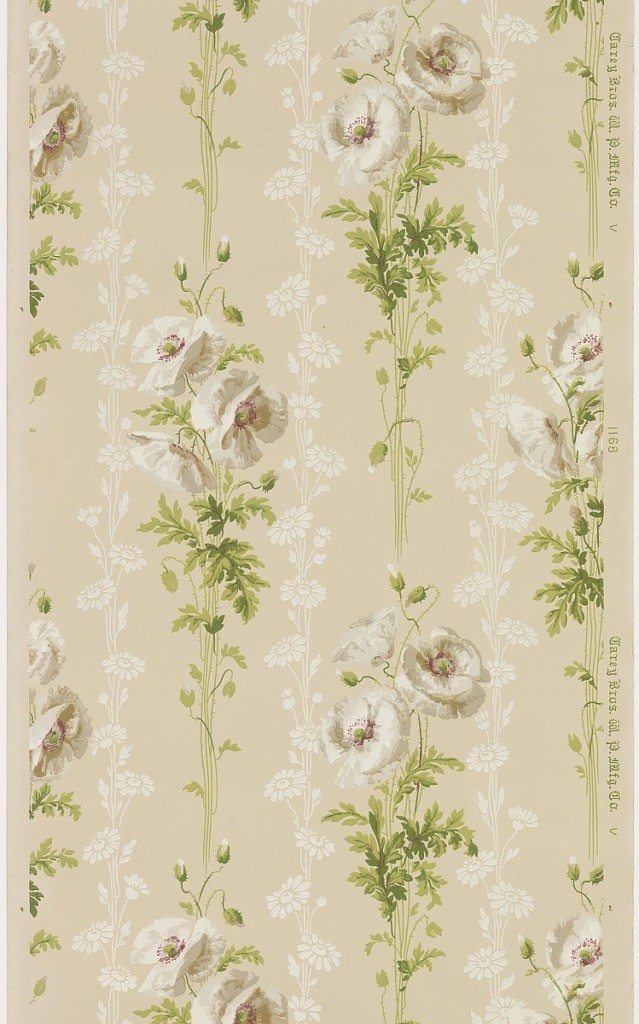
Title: Sidewall
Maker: Carey Bros. W.P. Mfg. Co., Philadelphia, Pennsylvania, founded 1882
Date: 1905–1915
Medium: Machine-printed paper
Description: Floral stripe design, with columns of white poppy flower bouquets on stems separated by narrower bands of daisy-like flowers on stems. Printed in white, lavendar, and green on a taupe ground.